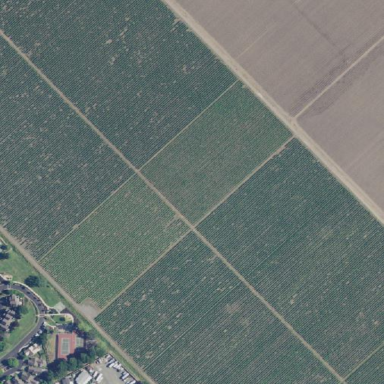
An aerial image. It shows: Vineyard with grape crops.